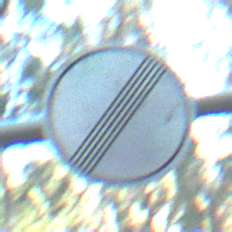
Verkehrszeichen: EndeSaemtlicherBegrenzungen
Umgebung: Outdoor, Nature
Tageszeit: MorningAfternoon
Wetter: Clear
Licht: Natural
Jahreszeit: NotSpecified
Kontrast: LowContrast